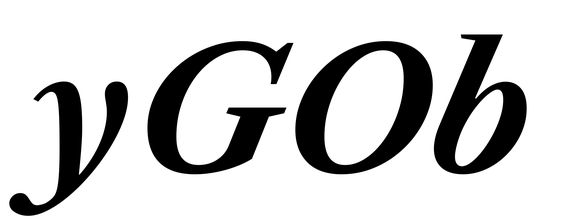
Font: LibreCaslonText-Italic_Bold_Italic